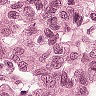
Metastatic tissue present: yes